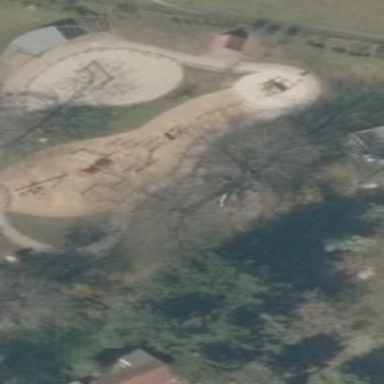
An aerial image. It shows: Playground area for leisure land.